Question: We are trying to bring up the using HTML Code. We could make it happen in Android without any issues taking guidance from <URL> for android devices. It works quite for android devices. Tested in Sony Experia, Moto-G all is well.
But, when it comes to iphone, i get a mixed response. An Error Message saying:
> "A route cannot be determined from this start location"
'<a href="maps:daddr=10.009465, 76.366485&saddr=9.948264, 76.294044" class="sml-txt">driving<br>directions</a>'
Any idea or a way in which this can be overcome?
We shall be glad to have help with this.
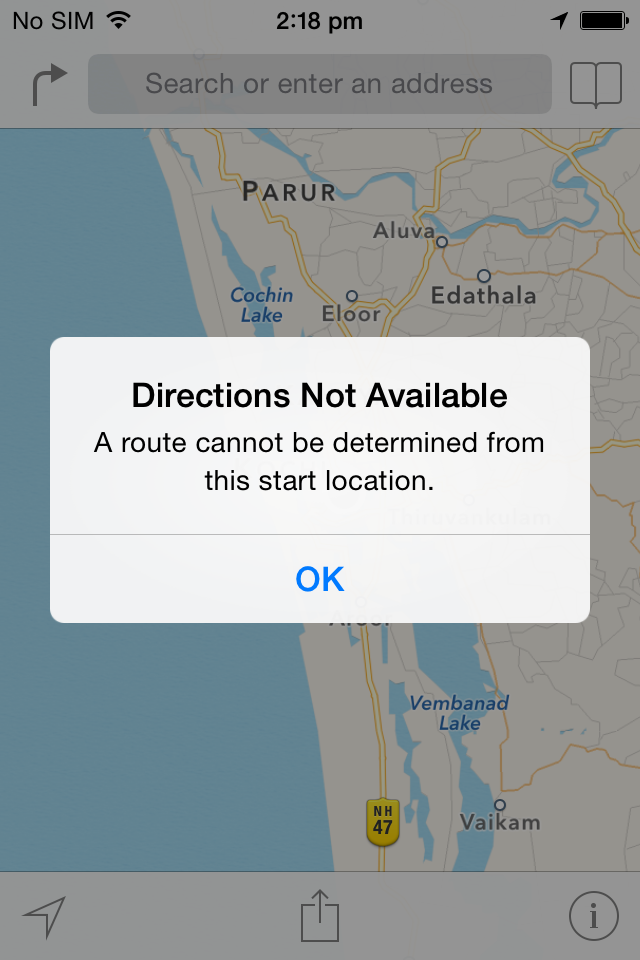
Answer: I wandered around for the reason for the same. Then found that for places in India the apple maps doesn't seem to have the database for the same. Well finding directions from my home to office itself it point out the same error saying that the "Directions (are) not available".